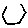
Label: hexagon